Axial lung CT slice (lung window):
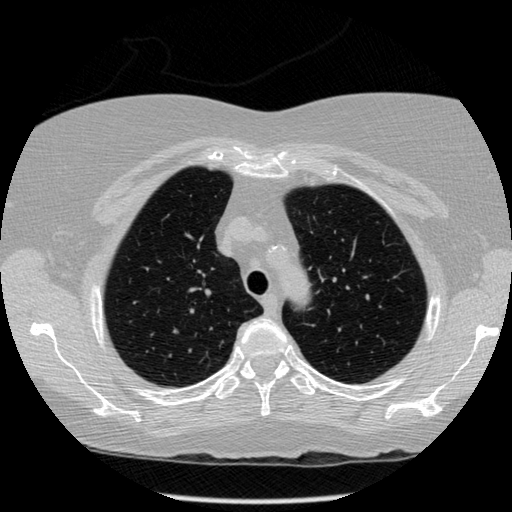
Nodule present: no